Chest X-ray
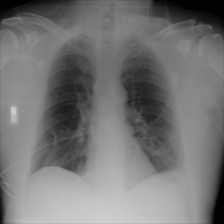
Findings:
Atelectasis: negative
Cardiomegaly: negative
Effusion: negative
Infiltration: negative
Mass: negative
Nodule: negative
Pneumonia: negative
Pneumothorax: negative
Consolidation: negative
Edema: negative
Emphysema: negative
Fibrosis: negative
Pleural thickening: negative
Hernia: negative